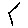
Label: hexagon